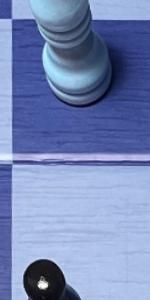
Label: Empty